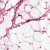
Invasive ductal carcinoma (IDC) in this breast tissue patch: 0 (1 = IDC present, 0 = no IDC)